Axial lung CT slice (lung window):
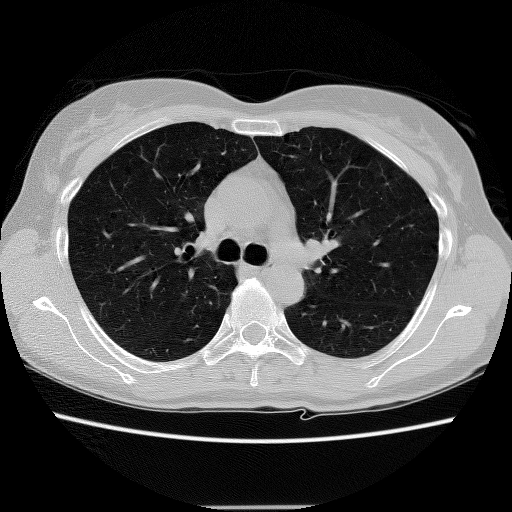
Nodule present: no